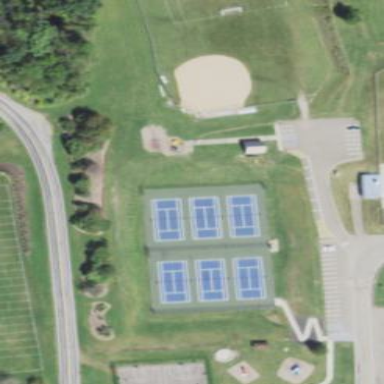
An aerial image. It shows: Tennis court on pitch designated for leisure land.